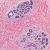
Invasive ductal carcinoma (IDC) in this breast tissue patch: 0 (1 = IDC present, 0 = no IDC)